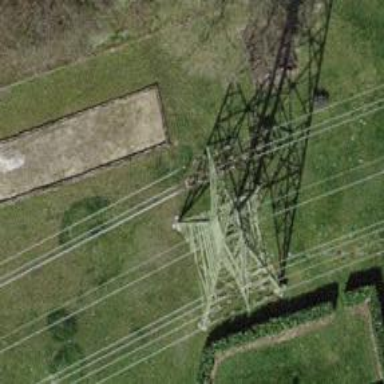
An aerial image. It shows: Power tower.